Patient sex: M
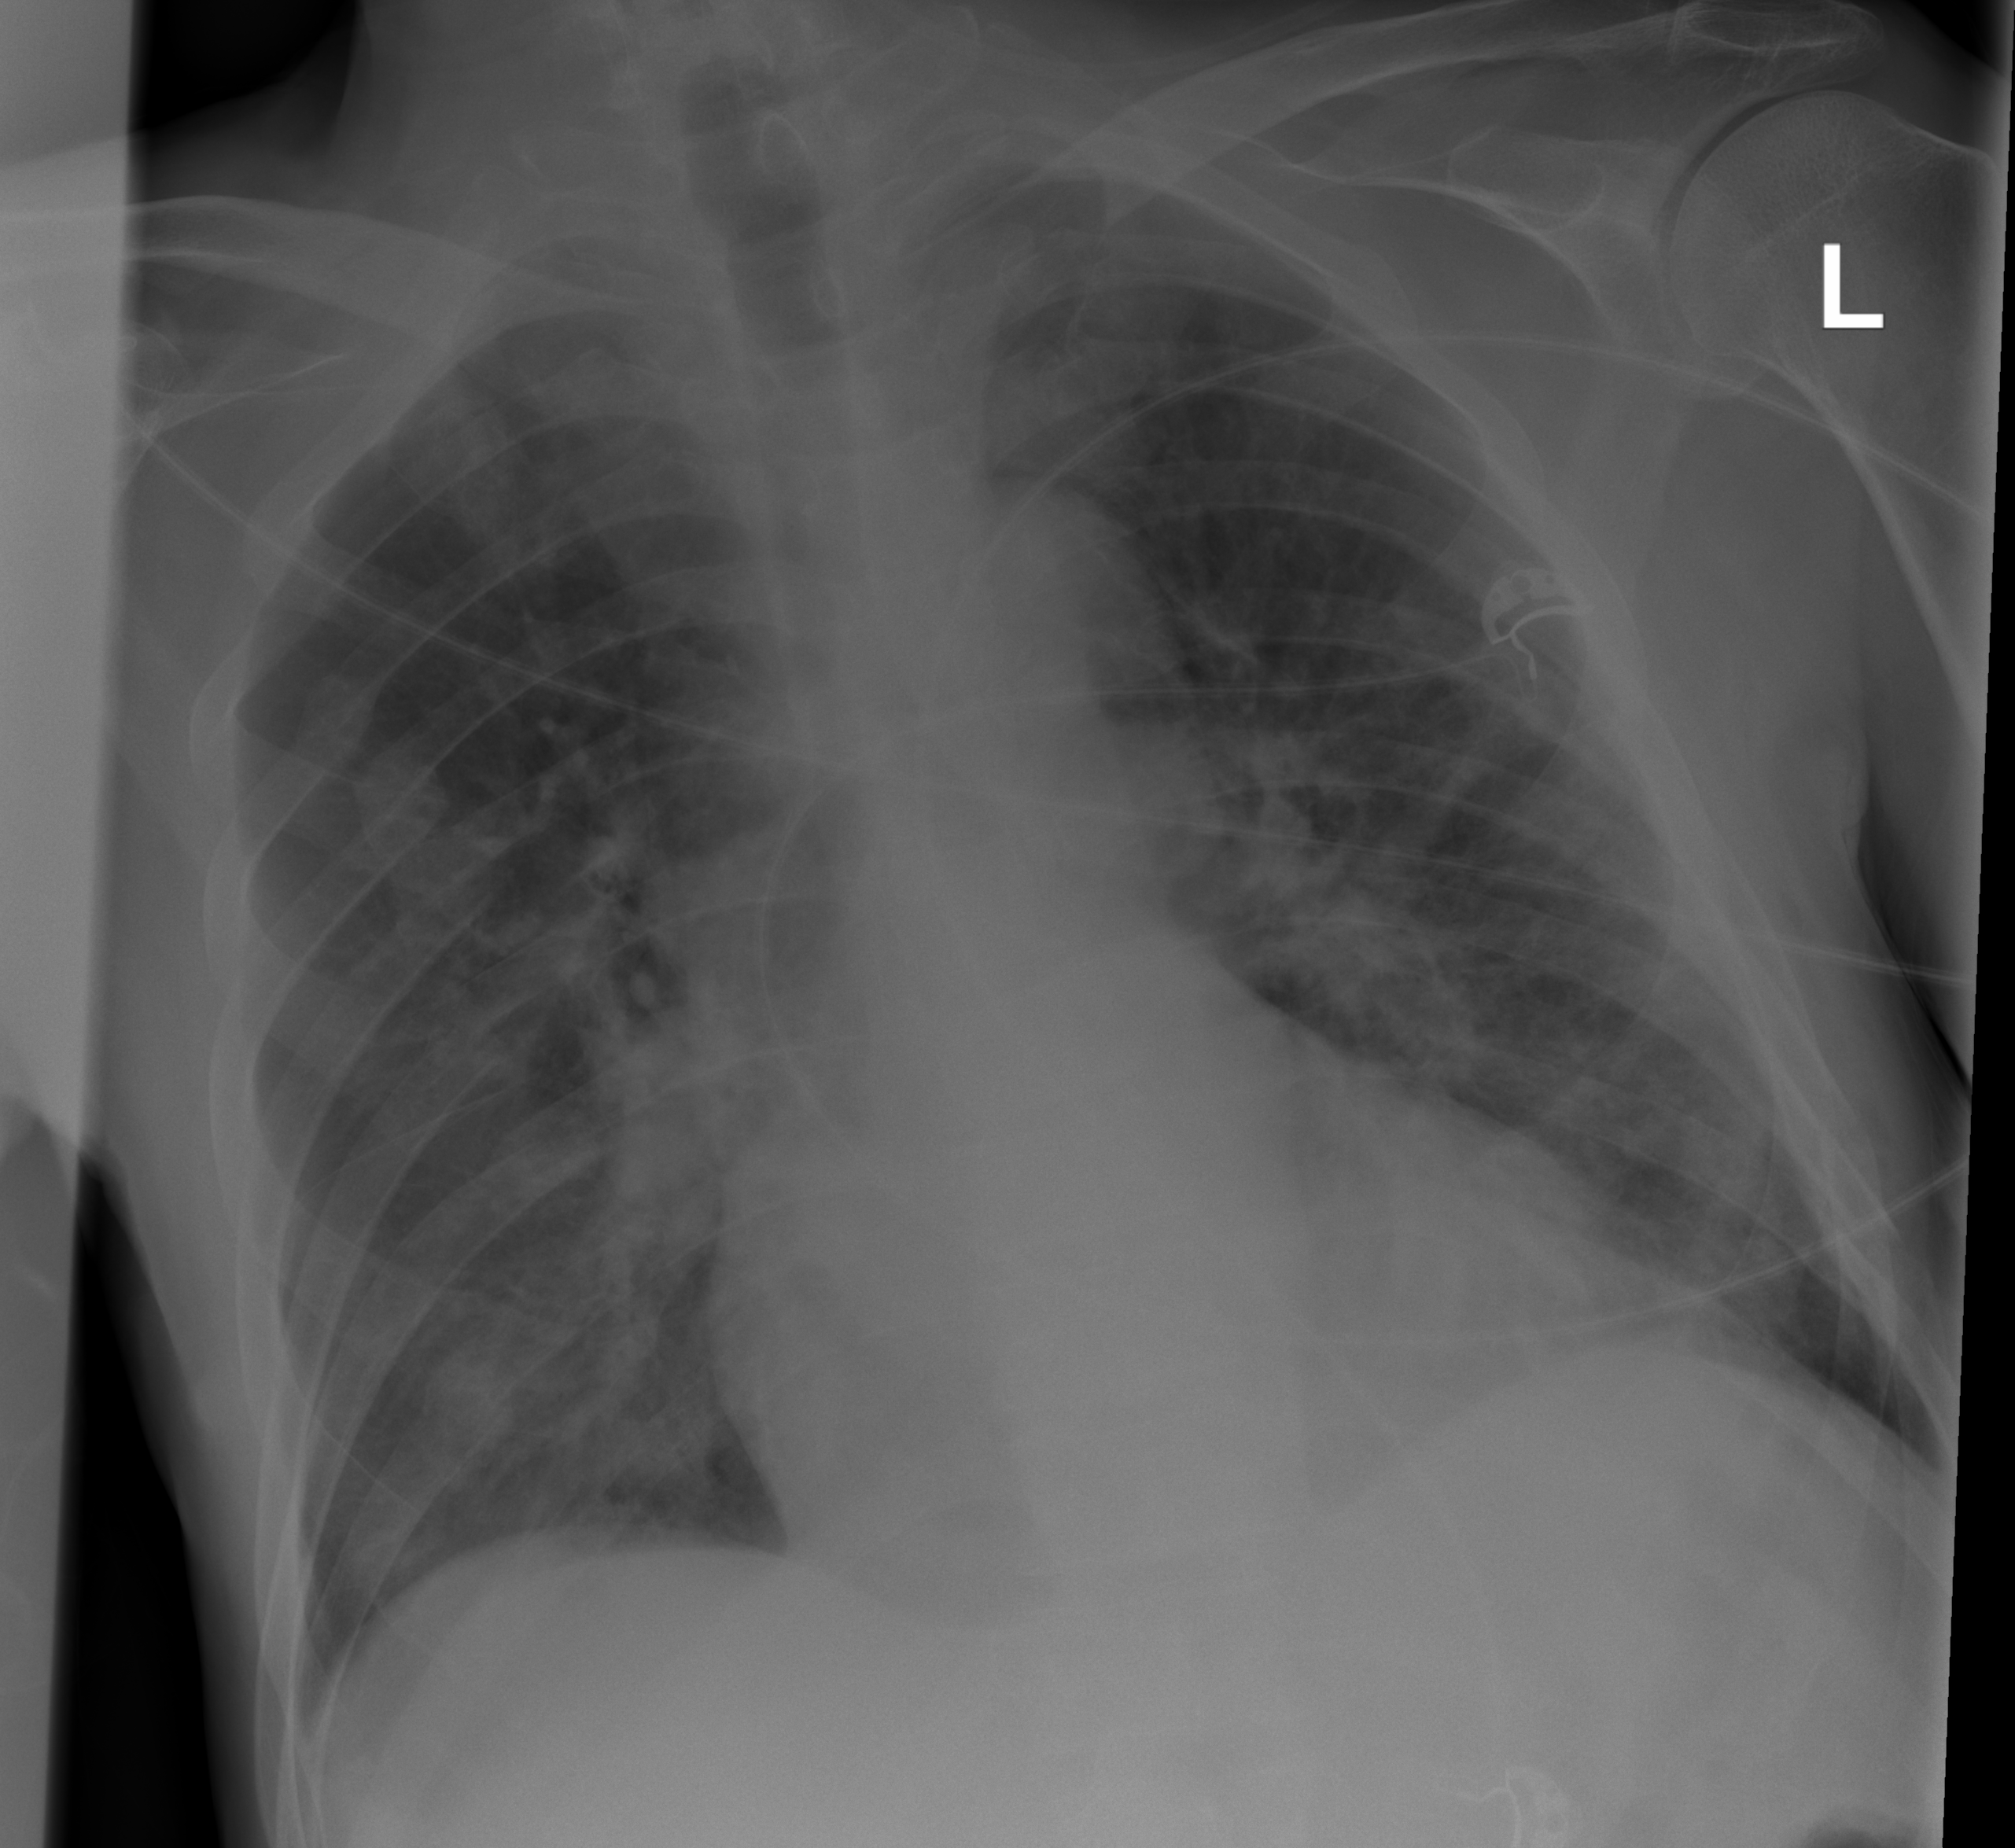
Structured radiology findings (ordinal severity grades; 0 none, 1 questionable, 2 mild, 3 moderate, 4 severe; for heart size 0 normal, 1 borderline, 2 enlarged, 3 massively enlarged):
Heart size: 2
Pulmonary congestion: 0
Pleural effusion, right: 0
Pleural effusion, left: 0
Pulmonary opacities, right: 1
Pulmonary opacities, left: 0
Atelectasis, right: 0
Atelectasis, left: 2